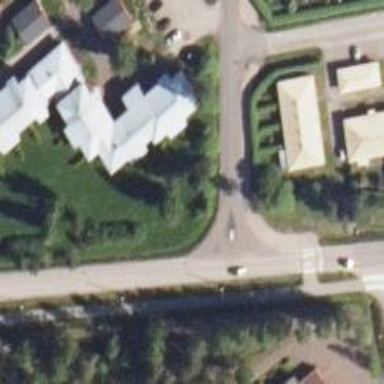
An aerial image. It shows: Road with "give way" sign.